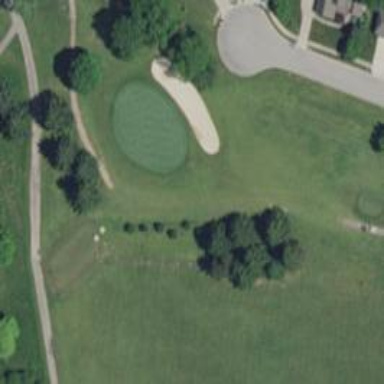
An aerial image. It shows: Golf hole.